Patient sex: M
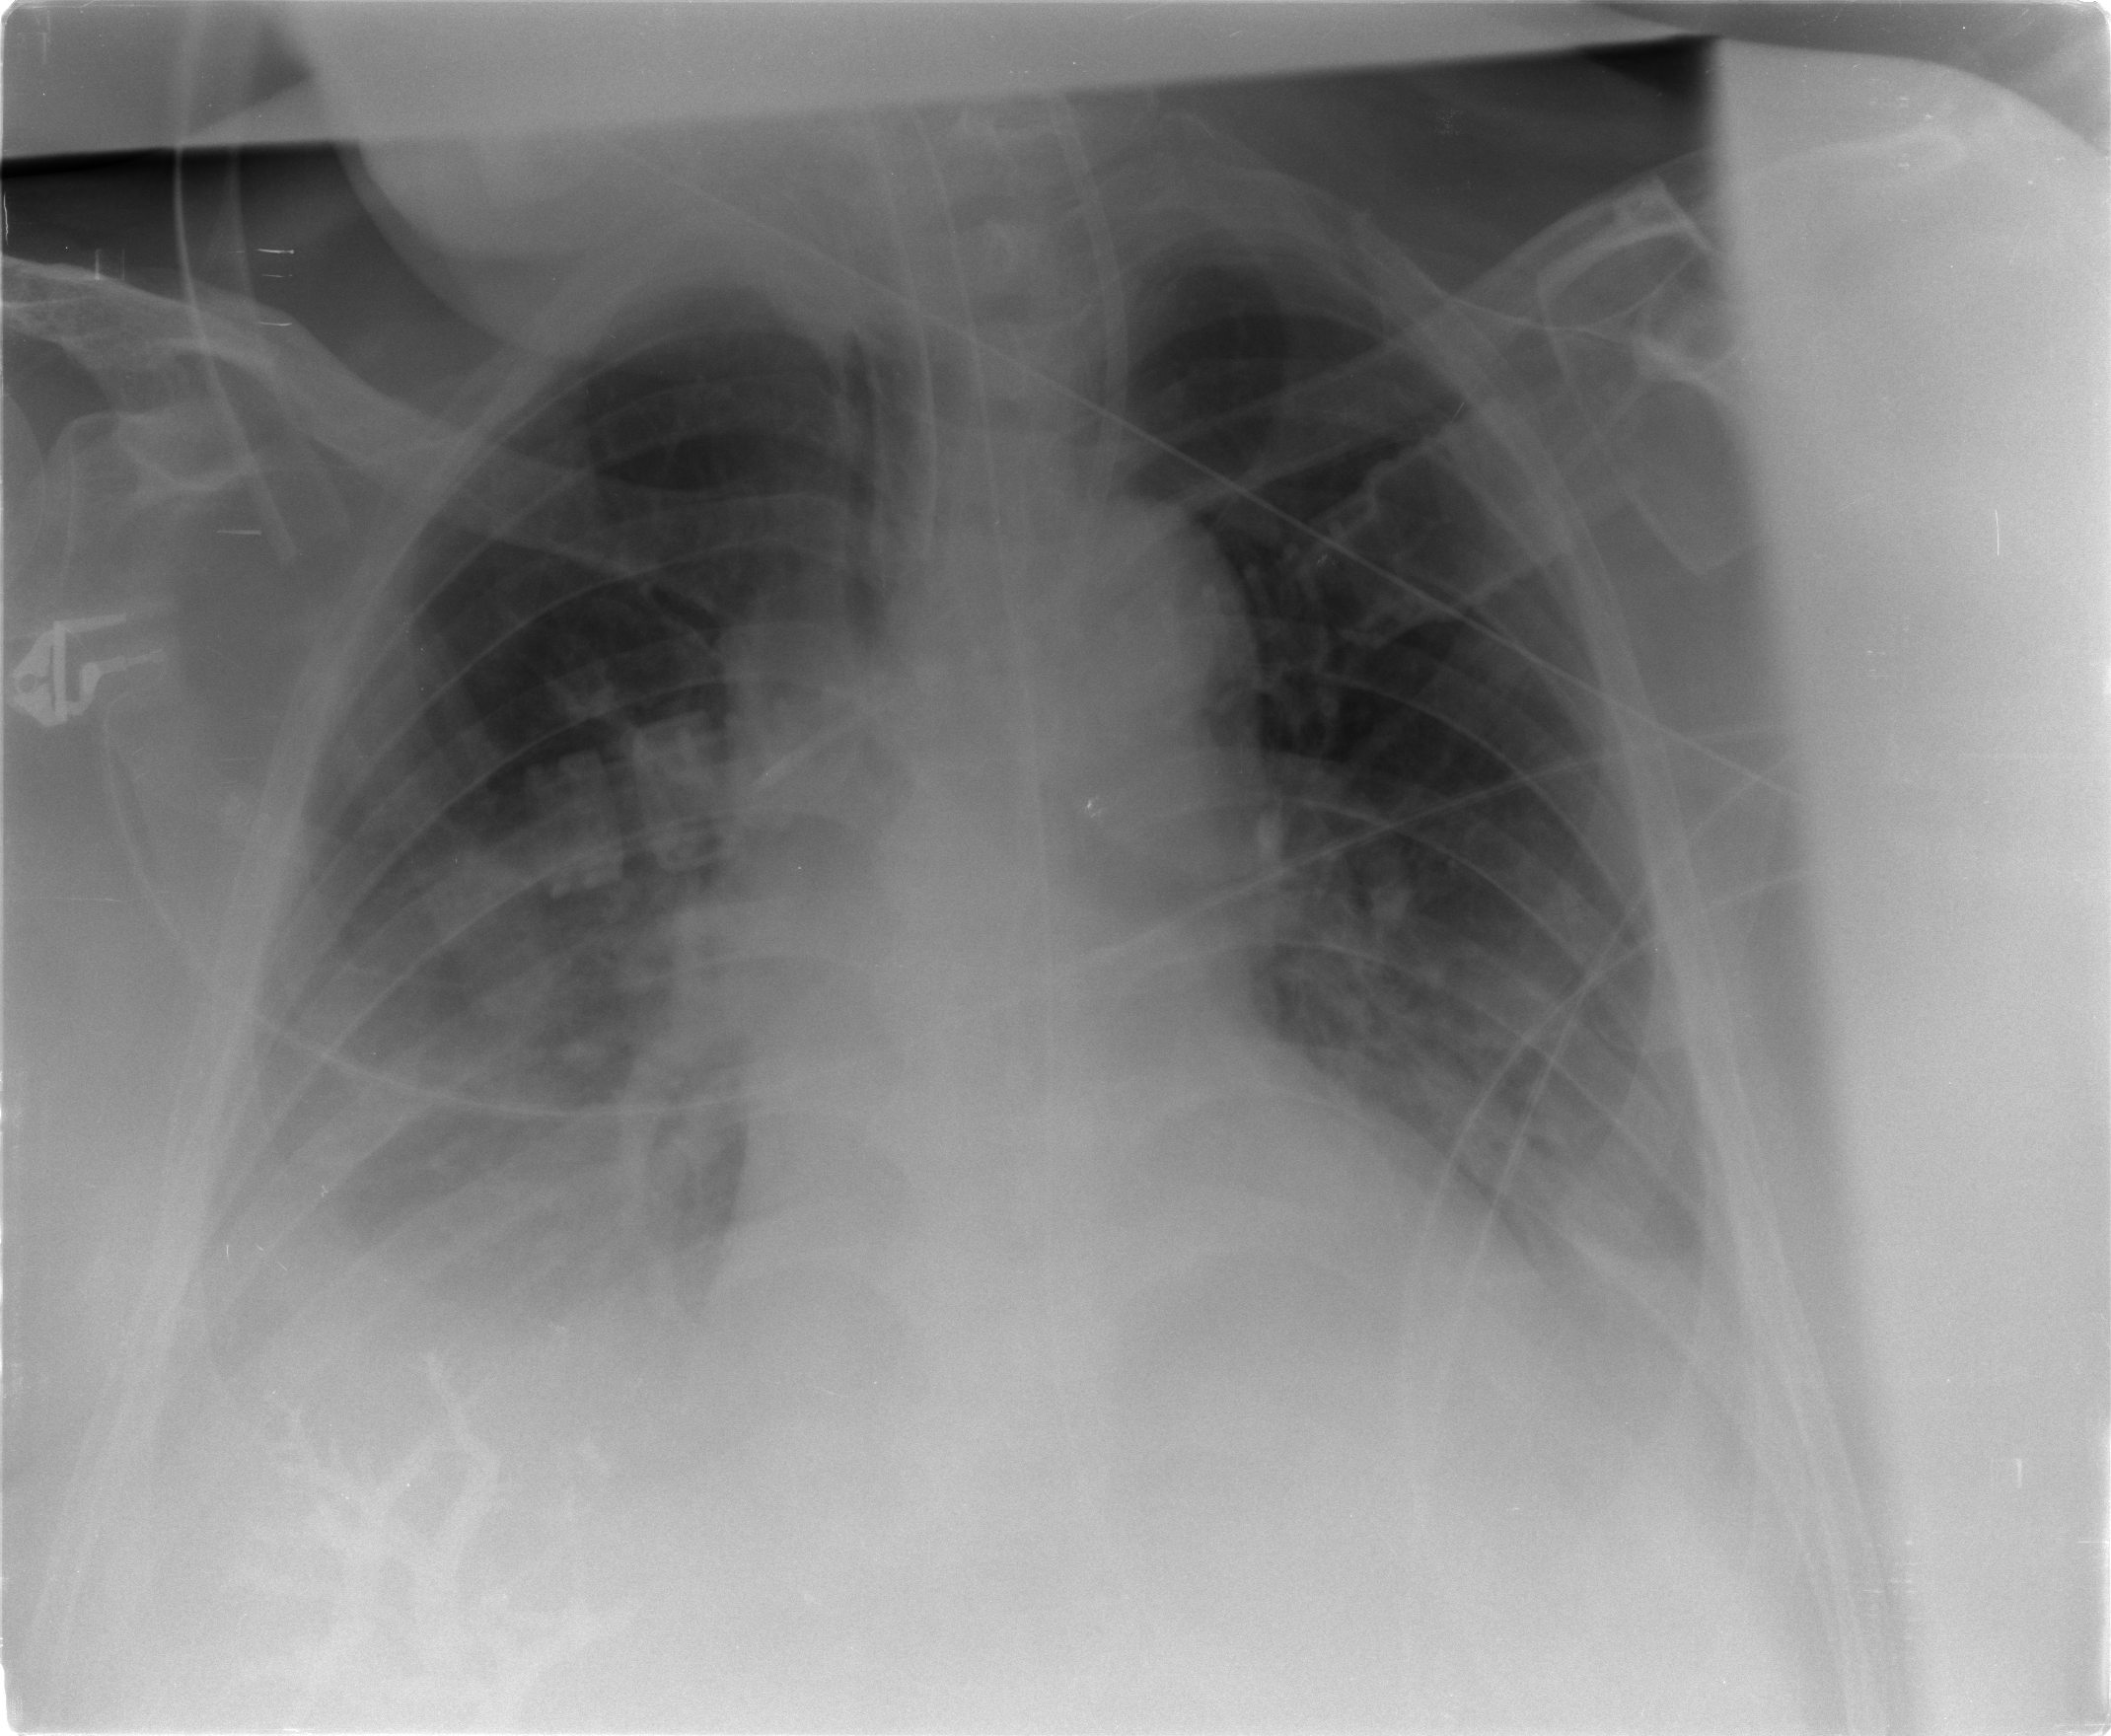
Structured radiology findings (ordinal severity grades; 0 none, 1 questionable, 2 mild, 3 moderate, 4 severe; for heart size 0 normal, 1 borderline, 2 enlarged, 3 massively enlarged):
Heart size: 0
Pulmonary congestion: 2
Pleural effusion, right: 2
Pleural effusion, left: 2
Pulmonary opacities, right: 0
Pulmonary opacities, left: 0
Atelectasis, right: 2
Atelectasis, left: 2